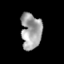
Tissue: skin
Cell type: Epithelial cells
Senescence score: 0.2306
Nuclear area (px): 725
Mean DAPI intensity: 161.457